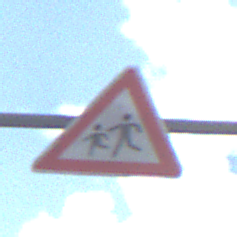
Verkehrszeichen: KinderRechts
Umgebung: Outdoor, Suburban
Tageszeit: MorningAfternoon
Wetter: PartlyCloudy
Licht: Natural
Jahreszeit: NotSpecified
Kontrast: LowContrast